Interaction volume radius: 10 \u00c5
Interaction volume height: 25 \u00c5
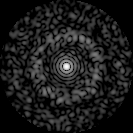
Disorder parameter: 0.8314